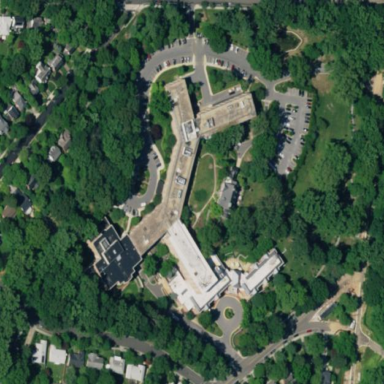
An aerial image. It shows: Nursing home.